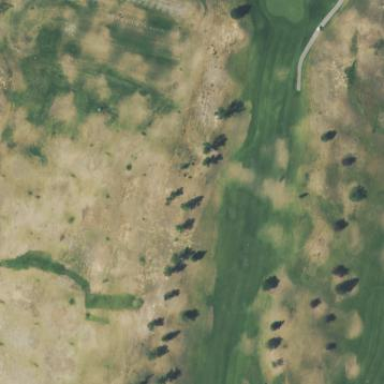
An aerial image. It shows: Well-mowed grass area designated as driving range for golf.